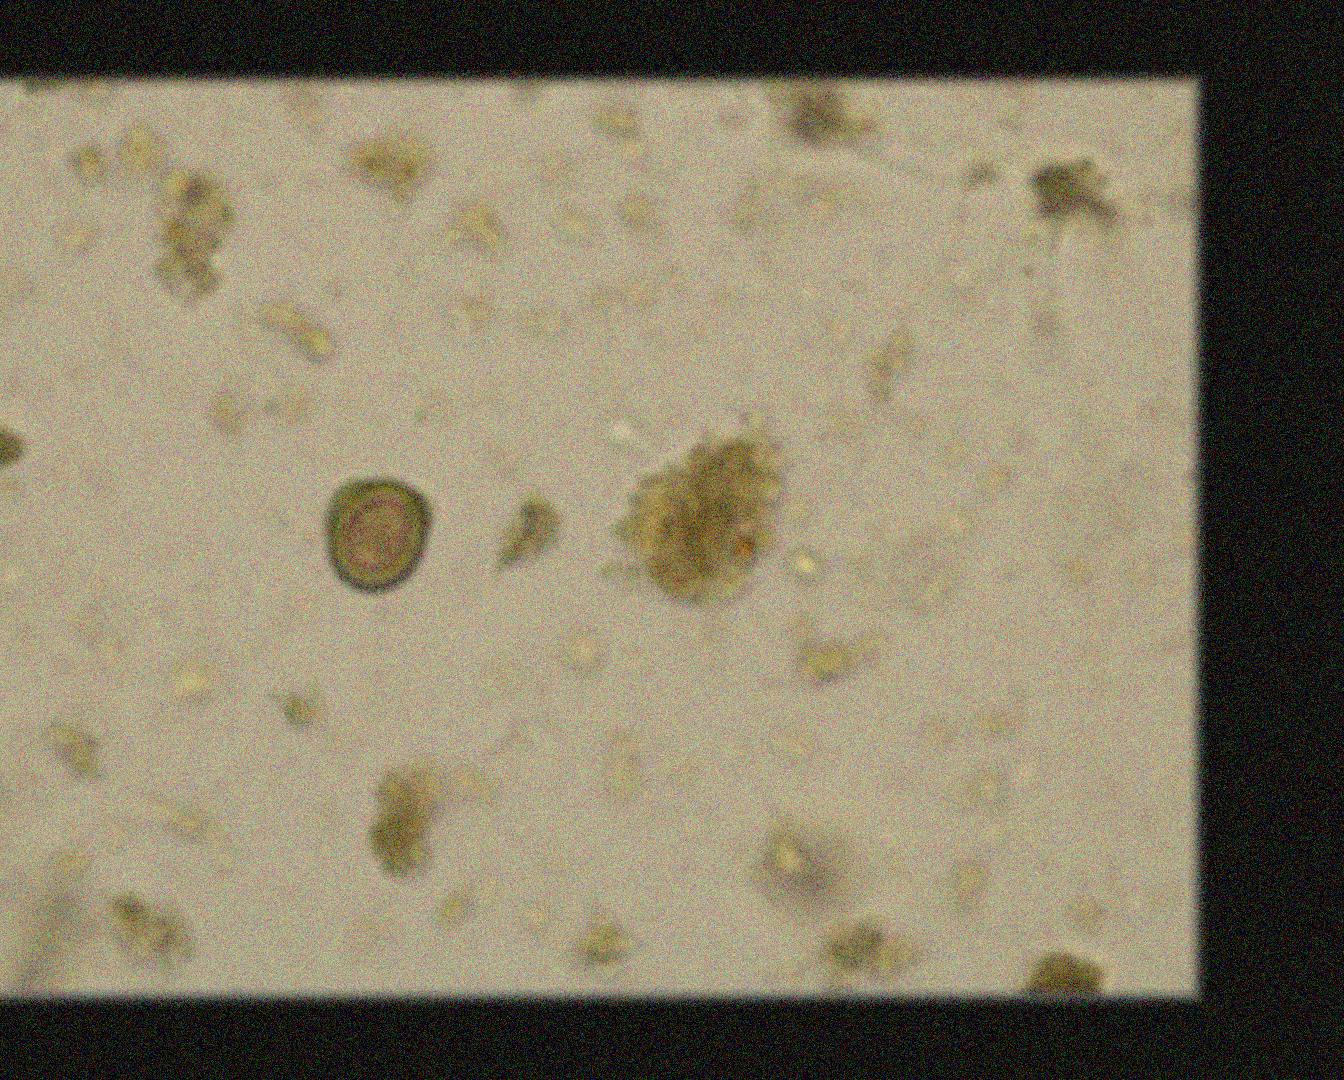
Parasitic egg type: Taenia spp. egg